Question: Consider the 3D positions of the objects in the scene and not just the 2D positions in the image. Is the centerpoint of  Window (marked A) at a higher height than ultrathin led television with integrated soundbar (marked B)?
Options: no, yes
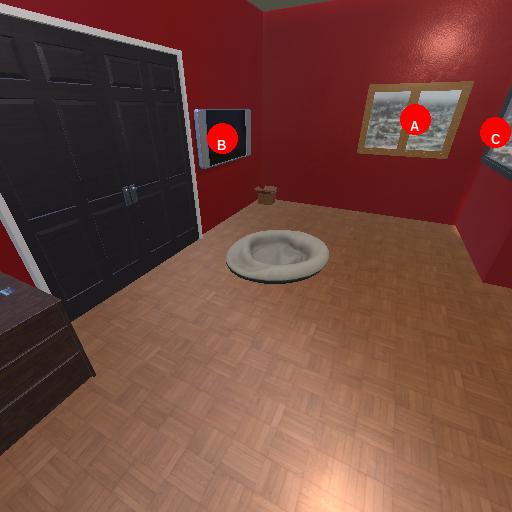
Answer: no